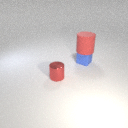
small blue rubber cube below large red rubber cylinder